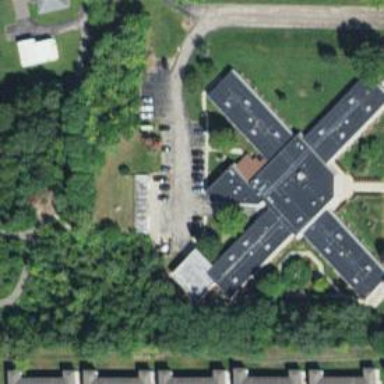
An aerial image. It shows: Nursing home building used for residential and commercial purposes.